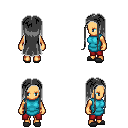
a pixel art fantasy rpg character, female body template, human, tanned skin, teal tunic, red pants, gray extra-long hairstyle, gray slippers, four views (front, back, left, right), 2x2 character sprite sheet, small pixel art, hard edges, no anti-aliasing